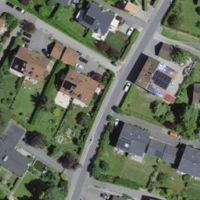
EUNIS habitat code: 55
Species observed at this site:
Lepidium draba